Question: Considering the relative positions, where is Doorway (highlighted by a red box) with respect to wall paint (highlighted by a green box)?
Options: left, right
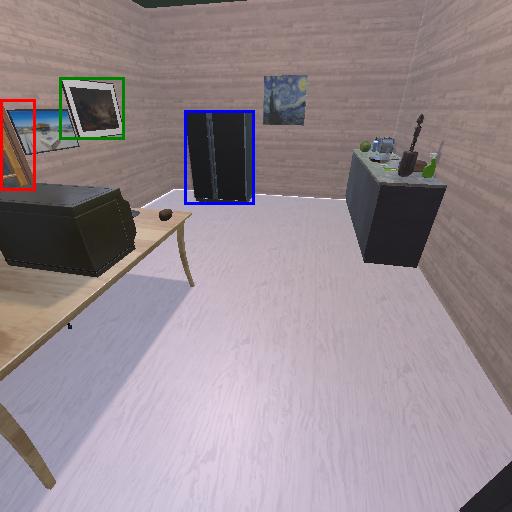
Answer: left